Question: I want to set navigator's position and range programmably in Highstock candlestick chart. By default, navigator's end(left) side indicate end of data series. And also width of navigator is seems like fixed some number of data.
In this picture, I want to set navigator to yellow position. How can I do this?

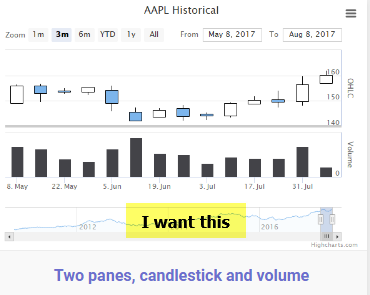
Answer: You need to set the 'xAxis' 'min' and 'max', to show a specific area on chart load. Can be done like this:
'''
xAxis: {
min: 1330764400000,
max: 1330774400000
},
'''
'''
$.getJSON('https://cdn.rawgit.com/highcharts/highcharts/057b672172ccc6c08fe7dbb27fc17ebca3f5b770/samples/data/large-dataset.json', function (data) {
// Create a timer
var start = +new Date();
// Create the chart
Highcharts.stockChart('container', {
chart: {
events: {
load: function () {
if (!window.TestController) {
this.setTitle(null, {
text: 'Built chart in ' + (new Date() - start) + 'ms'
});
}
}
},
zoomType: 'x'
},
rangeSelector: {
buttons: [{
type: 'day',
count: 3,
text: '3d'
}, {
type: 'week',
count: 1,
text: '1w'
}, {
type: 'month',
count: 1,
text: '1m'
}, {
type: 'month',
count: 6,
text: '6m'
}, {
type: 'year',
count: 1,
text: '1y'
}, {
type: 'all',
text: 'All'
}],
selected: 3
},
yAxis: {
title: {
text: 'Temperature (degC)'
}
},
xAxis: {
min: 1330764400000,
max: 1330774400000
},
title: {
text: 'Hourly temperatures in Vik i Sogn, Norway, 2009-2017'
},
subtitle: {
text: 'Built chart in ...' // dummy text to reserve space for dynamic subtitle
},
series: [{
name: 'Temperature',
data: data.data,
pointStart: data.pointStart,
pointInterval: data.pointInterval,
tooltip: {
valueDecimals: 1,
valueSuffix: 'degC'
}
}]
});
});
'''
'''
<script src="https://code.jquery.com/jquery-3.1.1.min.js"></script>
<script src="https://code.highcharts.com/stock/highstock.js"></script>
<script src="https://code.highcharts.com/stock/modules/exporting.js"></script>
<div id="container" style="height: 400px; min-width: 310px"></div>
'''
<URL>
If you want to show a specific area after the chart has been drawn, you can use the <URL> function like this:
'''
chart.xAxis[0].setExtremes(1330764400000, 1330774400000, true);
'''
API Reference: <URL>
'''
$.getJSON('https://cdn.rawgit.com/highcharts/highcharts/057b672172ccc6c08fe7dbb27fc17ebca3f5b770/samples/data/large-dataset.json', function (data) {
// Create a timer
var start = +new Date();
// Create the chart
Highcharts.stockChart('container', {
chart: {
events: {
load: function () {
if (!window.TestController) {
this.setTitle(null, {
text: 'Built chart in ' + (new Date() - start) + 'ms'
});
}
}
},
zoomType: 'x'
},
rangeSelector: {
buttons: [{
type: 'day',
count: 3,
text: '3d'
}, {
type: 'week',
count: 1,
text: '1w'
}, {
type: 'month',
count: 1,
text: '1m'
}, {
type: 'month',
count: 6,
text: '6m'
}, {
type: 'year',
count: 1,
text: '1y'
}, {
type: 'all',
text: 'All'
}],
selected: 3
},
yAxis: {
title: {
text: 'Temperature (degC)'
}
},
xAxis: {
min: 1330764400000,
max: 1330774400000
},
title: {
text: 'Hourly temperatures in Vik i Sogn, Norway, 2009-2017'
},
subtitle: {
text: 'Built chart in ...' // dummy text to reserve space for dynamic subtitle
},
series: [{
name: 'Temperature',
data: data.data,
pointStart: data.pointStart,
pointInterval: data.pointInterval,
tooltip: {
valueDecimals: 1,
valueSuffix: 'degC'
}
}]
});
});
$('#setExtremeButton').click(function() {
$('#container').highcharts().xAxis[0].setExtremes(1330774400000,1350974400000, true)
})
'''
'''
<script src="https://code.jquery.com/jquery-3.1.1.min.js"></script>
<script src="https://code.highcharts.com/stock/highstock.js"></script>
<script src="https://code.highcharts.com/stock/modules/exporting.js"></script>
<div id="container" style="height: 400px; min-width: 310px"></div>
<button id="setExtremeButton">
Set new min/max
</button>
'''
<URL>